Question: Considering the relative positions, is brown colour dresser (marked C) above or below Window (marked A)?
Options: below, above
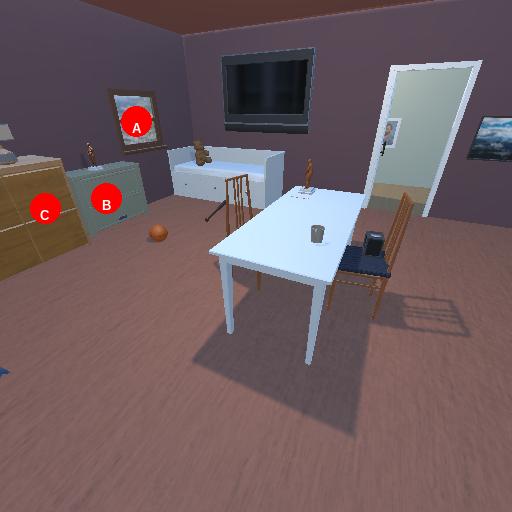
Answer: below